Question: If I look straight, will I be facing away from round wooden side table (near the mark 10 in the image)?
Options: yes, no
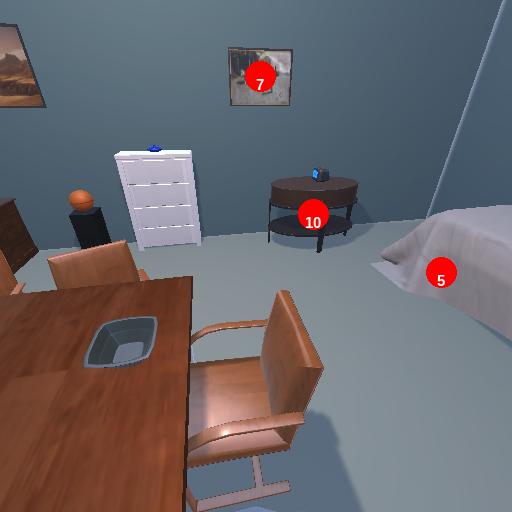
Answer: yes